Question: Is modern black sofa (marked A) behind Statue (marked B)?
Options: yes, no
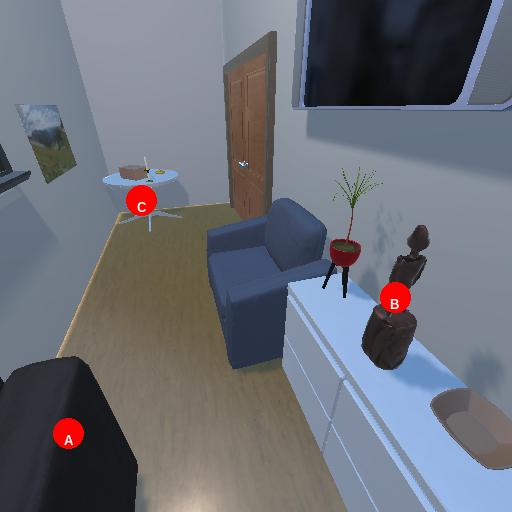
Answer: yes